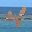
Label: 4